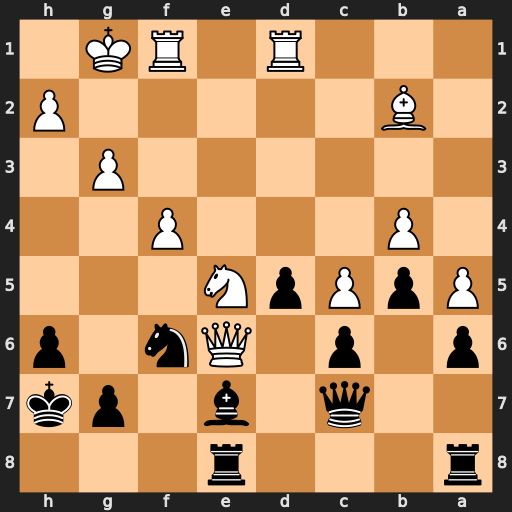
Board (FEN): r3r3/2q1b1pk/p1p1Qn1p/PpPpN3/1P3P2/6P1/1B5P/3R1RK1
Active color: b
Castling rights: -
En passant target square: -
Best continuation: Bxc5+ bxc5 Rxe6